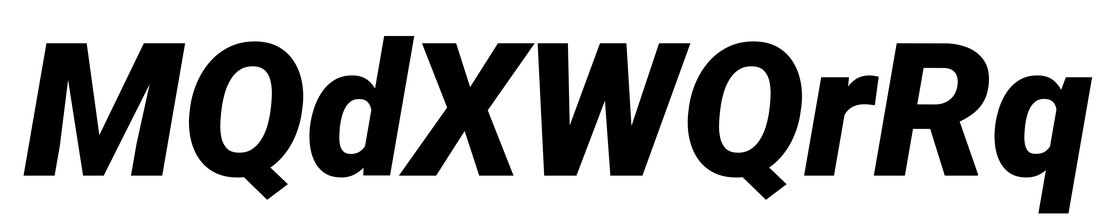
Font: Roboto-Italic_Black_Italic